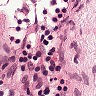
Metastatic tissue present: no